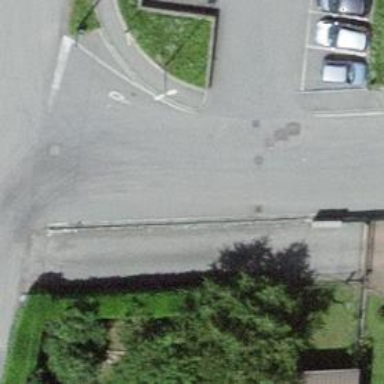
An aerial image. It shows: Road serving as parking aisle.